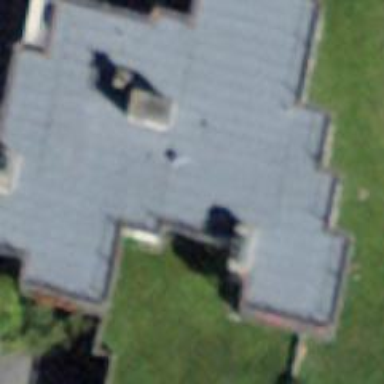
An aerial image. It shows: Building with flat roof.